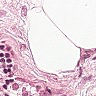
Metastatic tissue present: no